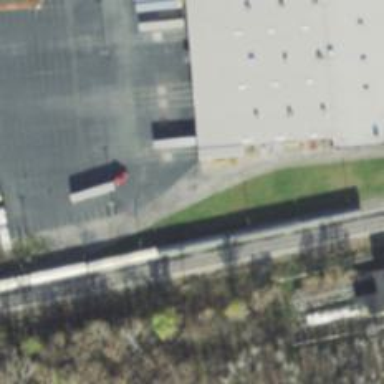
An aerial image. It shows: Railway spur service.